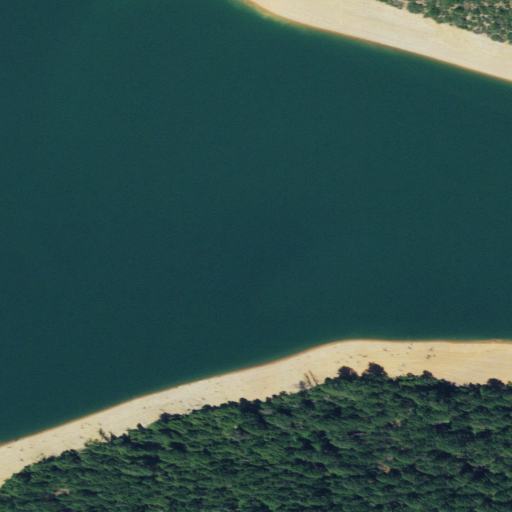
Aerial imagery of valley in California named Langdon Gulch containing open water, barren land, evergreen forest, herbaceous wetlands, grassland, and shrub